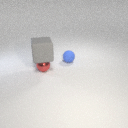
small red metal sphere below large gray rubber cube